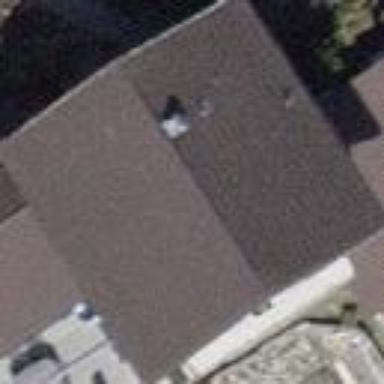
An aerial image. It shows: Building with gabled roof.